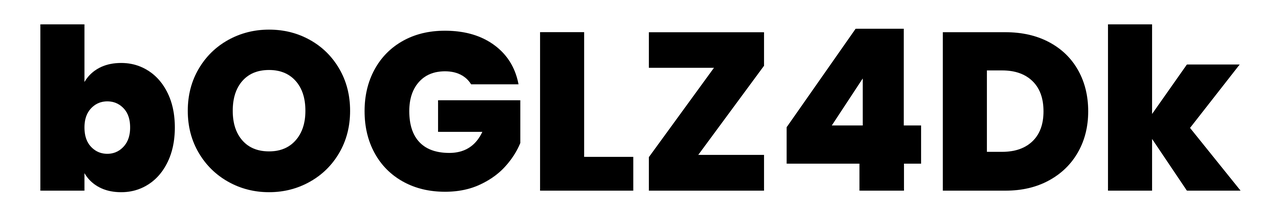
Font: Poppins-ExtraBold